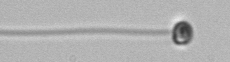
Label: flagellate